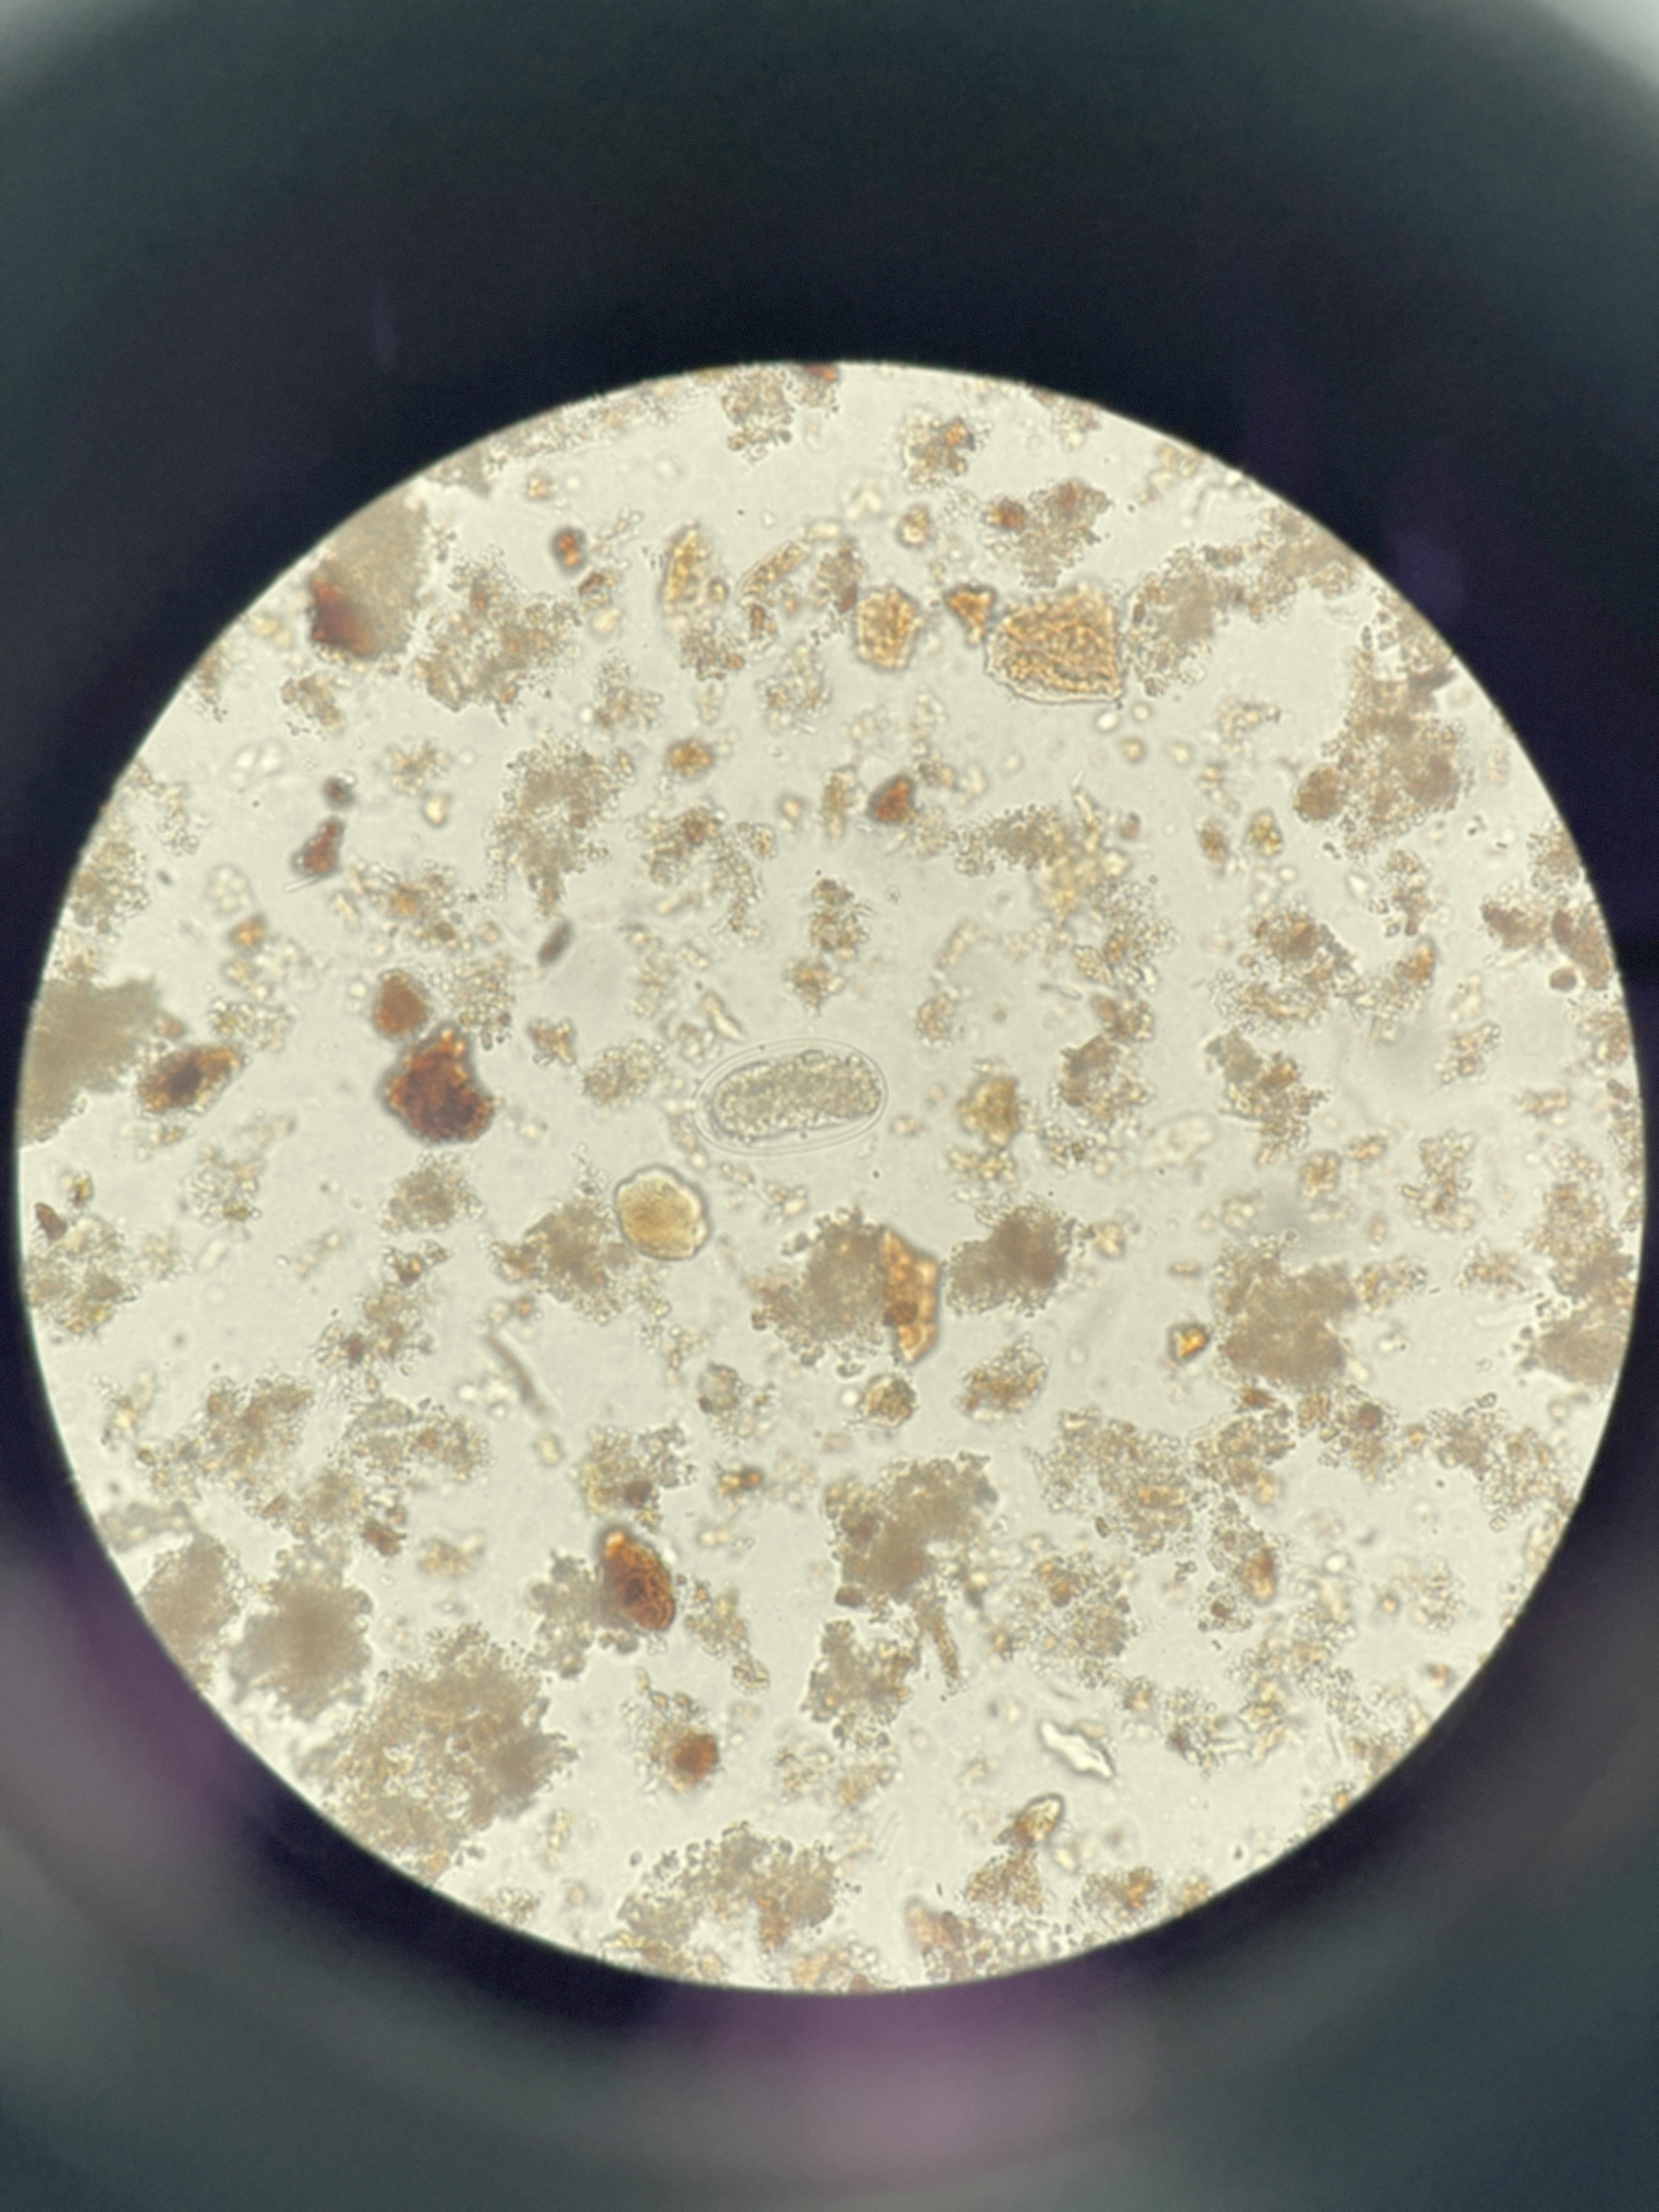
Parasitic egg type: Hookworm egg